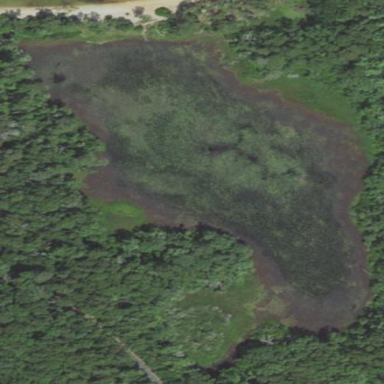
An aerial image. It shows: Serene pond surrounded by wet meadow.